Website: crate-barrel
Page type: billing-address
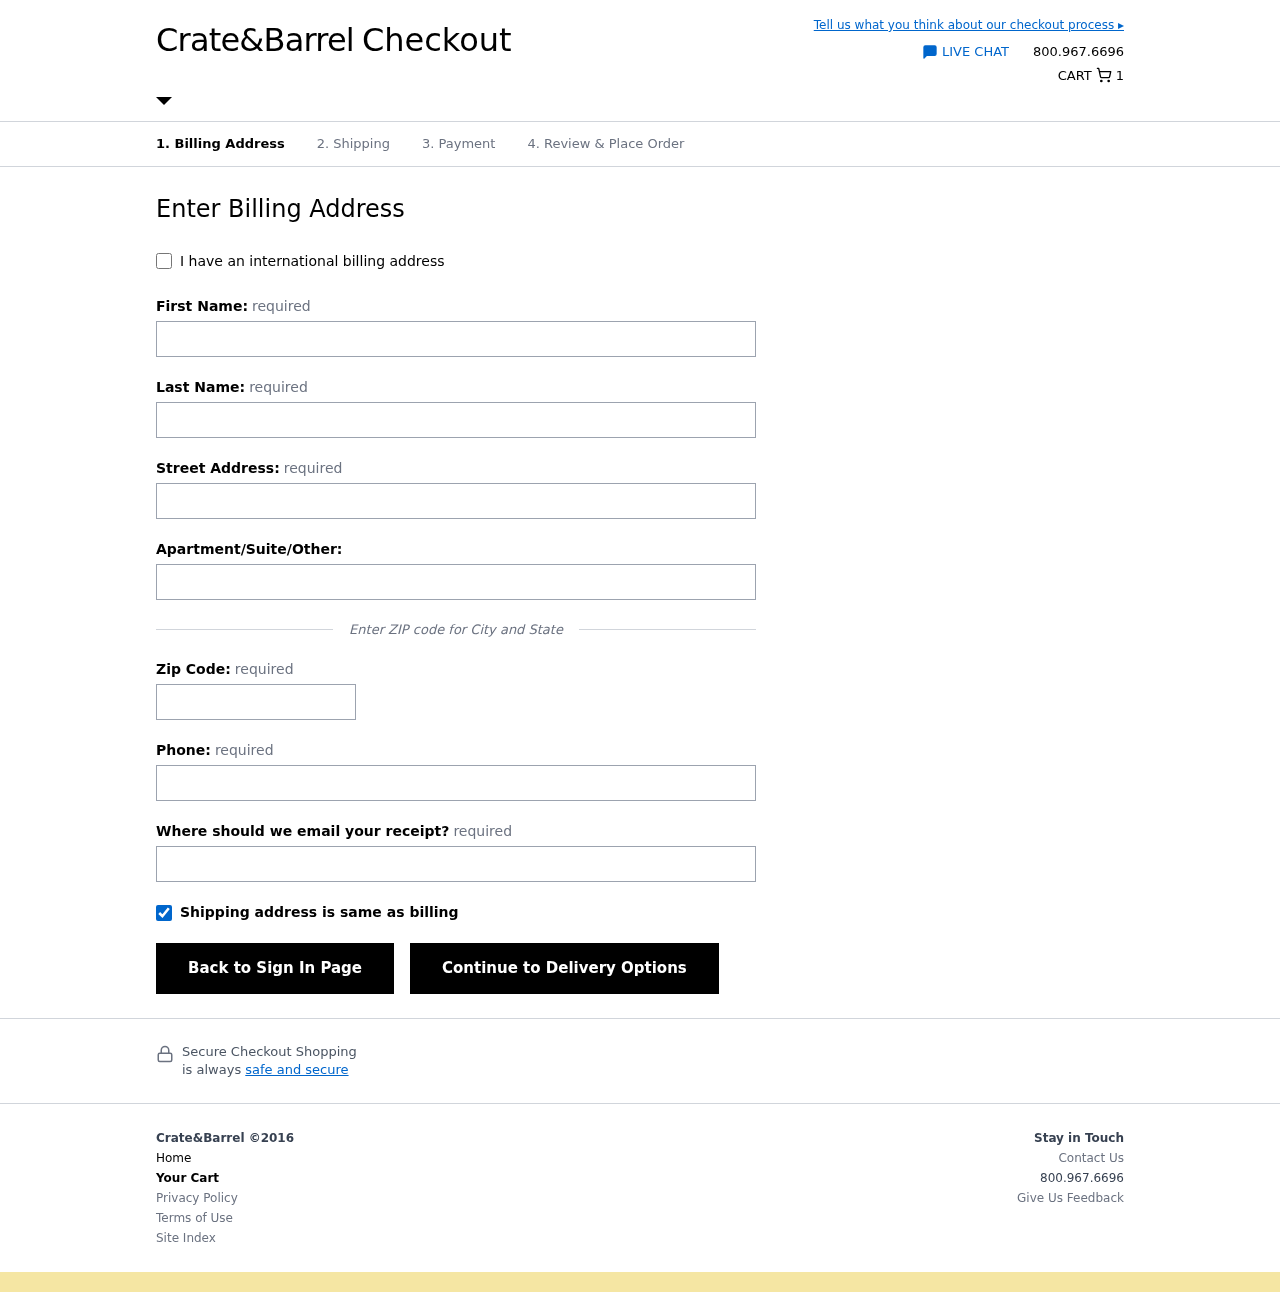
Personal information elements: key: PII_EMAIL
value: terry.mills@yahoo.com
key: PII_FIRSTNAME
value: Terry
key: PII_LASTNAME
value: Mills
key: PII_PHONE
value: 2289376102
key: PII_POSTCODE
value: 51151
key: PII_STREET
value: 7854 Griffith Alley
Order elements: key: ORDER_NUM_ITEMS
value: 1